Question: I have a problem with developing a simple application in F#, which just reads the length of the requested HTML page.
Seems to be that such an error would be similar for VB.NET/C# language too, when you develop the UI application.

But I'm rather new to F# and don't really imagine hot to fix such issue exactly in F#.
Source code in F#:
<URL>
'''
open System
open System.Net
open Microsoft.FSharp.Control.WebExtensions
open System.Windows.Forms
let form = new Form()
let text = new Label()
let button = new Button()
let urlList = [ "Microsoft.com", "http://www.microsoft.com/"
"MSDN", "http://msdn.microsoft.com/"
"Bing", "http://www.bing.com"
]
let fetchAsync(name, url:string) =
async {
try
let uri = new System.Uri(url)
let webClient = new WebClient()
let! html = webClient.AsyncDownloadString(uri)
text.Text <- String.Format("Read %d characters for %s", html.Length, name)
with
| ex -> printfn "%s" (ex.Message);
}
let runAll() =
urlList
|> Seq.map fetchAsync
|> Async.Parallel
|> Async.RunSynchronously
|> ignore
form.Width <- 400
form.Height <- 300
form.Visible <- true
form.Text <- "Test download tool"
text.Width <- 200
text.Height <- 50
text.Top <- 0
text.Left <- 0
form.Controls.Add(text)
button.Text <- "click me"
button.Top <- text.Height
button.Left <- 0
button.Click |> Event.add(fun sender -> runAll() |> ignore)
form.Controls.Add(button)
[<STAThread>]
do Application.Run(form)
'''
Best Regards,
Thanks!
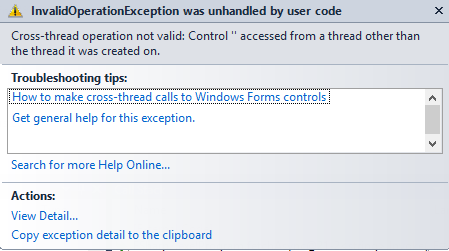
Answer: You must switch thread context to UI thread from 'Async ThreadPool' prior to updating 'text.Text' property. See <URL> for the F# Async-specific explanation.
After modifying your snippet by capturing UI context with
'''
let uiContext = System.Threading.SynchronizationContext()
'''
placed right after your 'let form = new Form()' statement and changing 'fetchAsync' definition to
'''
let fetchAsync(name, url:string) =
async {
try
let uri = new System.Uri(url)
let webClient = new WebClient()
let! html = webClient.AsyncDownloadString(uri)
do! Async.SwitchToContext(uiContext)
text.Text <- text.Text + String.Format("Read {0} characters for {1}
", html.Length, name)
with
| ex -> printfn "%s" (ex.Message);
}
'''
it works without any problems.
After discussing the debugger idiosyncrasy with a colleague, who emphasized the need of cleanly manipulating UI context, the following modification is agnostic now to the manner of run:
'''
open System
open System.Net
open Microsoft.FSharp.Control.WebExtensions
open System.Windows.Forms
open System.Threading
let form = new Form()
let text = new Label()
let button = new Button()
let urlList = [ "Microsoft.com", "http://www.microsoft.com/"
"MSDN", "http://msdn.microsoft.com/"
"Bing", "http://www.bing.com"
]
let fetchAsync(name, url:string, ctx) =
async {
try
let uri = new System.Uri(url)
let webClient = new WebClient()
let! html = webClient.AsyncDownloadString(uri)
do! Async.SwitchToContext ctx
text.Text <- text.Text + sprintf "Read %d characters for %s
" html.Length name
with
| ex -> printfn "%s" (ex.Message);
}
let runAll() =
let ctx = SynchronizationContext.Current
text.Text <- String.Format("{0}
", System.DateTime.Now)
urlList
|> Seq.map (fun(site, url) -> fetchAsync(site, url, ctx))
|> Async.Parallel
|> Async.Ignore
|> Async.Start
form.Width <- 400
form.Height <- 300
form.Visible <- true
form.Text <- "Test download tool"
text.Width <- 200
text.Height <- 100
text.Top <- 0
text.Left <- 0
form.Controls.Add(text)
button.Text <- "click me"
button.Top <- text.Height
button.Left <- 0
button.Click |> Event.add(fun sender -> runAll() |> ignore)
form.Controls.Add(button)
[<STAThread>]
do Application.Run(form)
'''